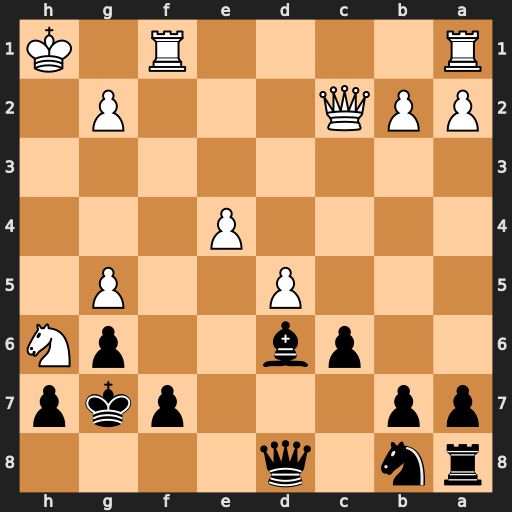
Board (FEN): rn1q4/pp3pkp/2pb2pN/3P2P1/4P3/8/PPQ3P1/R4R1K
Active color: b
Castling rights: -
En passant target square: -
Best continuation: Qxg5 Rxf7+ Kxh6